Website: home-depot
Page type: delivery-shipping
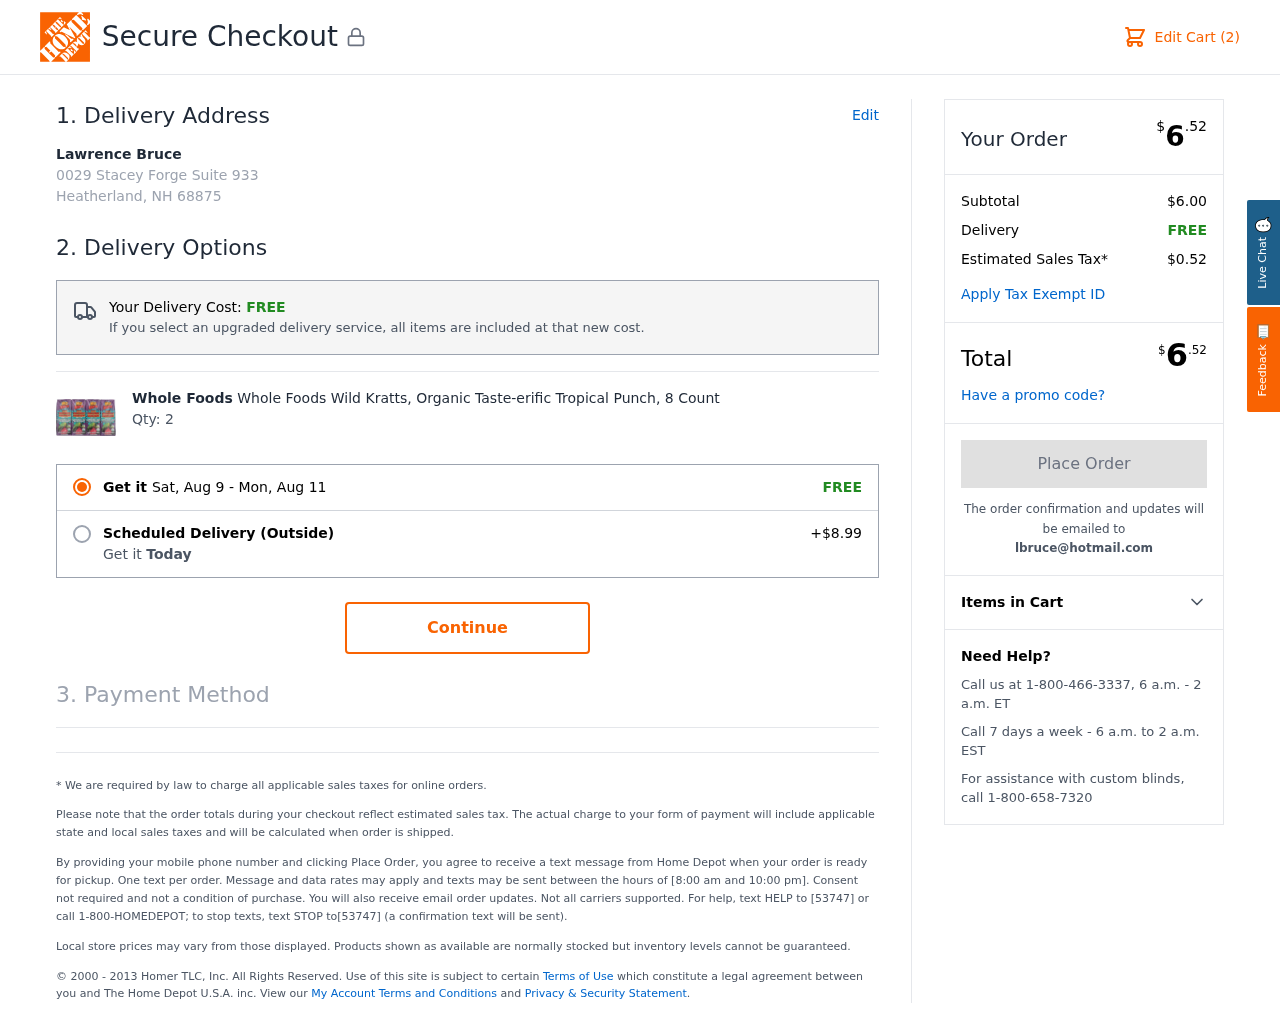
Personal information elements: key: PII_CITY_STATE_ZIP
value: Heatherland, NH 68875
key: PII_EMAIL
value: lbruce@hotmail.com
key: PII_FULLNAME
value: Lawrence Bruce
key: PII_STREET
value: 0029 Stacey Forge Suite 933
Product elements: key: PRODUCT1_BRAND
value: Whole Foods
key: PRODUCT1_NAME
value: Whole Foods Wild Kratts, Organic Taste-erific Tropical Punch, 8 Count
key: PRODUCT1_QUANTITY
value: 2
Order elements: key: ORDER_NUM_ITEMS
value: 2
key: ORDER_DELIVERY_DATE_START
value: Sat, Aug 9
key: ORDER_DELIVERY_DATE
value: Mon, Aug 11
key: ORDER_TOTAL
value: $6.52
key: ORDER_SUBTOTAL
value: $6.00
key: ORDER_SHIPPING_COST
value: FREE
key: ORDER_TAX
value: $0.52
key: ORDER_TOTAL2
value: $6.52